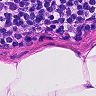
Metastatic tissue present: no